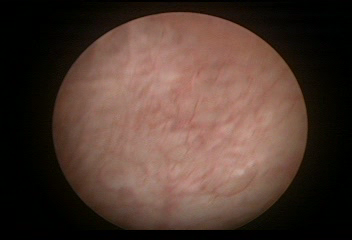
Modality: WLC
Class: Normal mucosa
Bladder cancer association: No